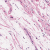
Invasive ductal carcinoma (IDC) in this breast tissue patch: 0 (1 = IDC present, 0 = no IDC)